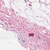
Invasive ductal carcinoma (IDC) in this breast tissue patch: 0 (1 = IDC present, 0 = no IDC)